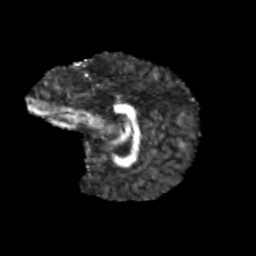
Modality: FA
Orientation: sagittal
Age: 11
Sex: female
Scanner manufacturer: siemens
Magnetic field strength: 3 T
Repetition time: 3.8 s
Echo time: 0.07 s